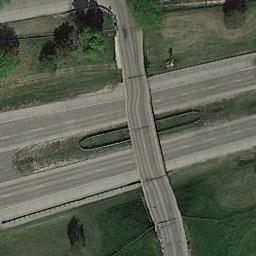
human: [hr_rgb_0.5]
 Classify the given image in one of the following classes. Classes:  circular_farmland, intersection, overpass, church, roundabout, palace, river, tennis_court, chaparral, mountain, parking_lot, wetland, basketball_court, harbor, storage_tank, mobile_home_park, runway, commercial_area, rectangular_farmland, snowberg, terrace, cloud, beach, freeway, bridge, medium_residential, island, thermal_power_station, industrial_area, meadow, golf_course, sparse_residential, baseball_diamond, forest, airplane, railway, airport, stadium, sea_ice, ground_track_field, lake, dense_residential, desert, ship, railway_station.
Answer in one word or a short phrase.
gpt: overpass